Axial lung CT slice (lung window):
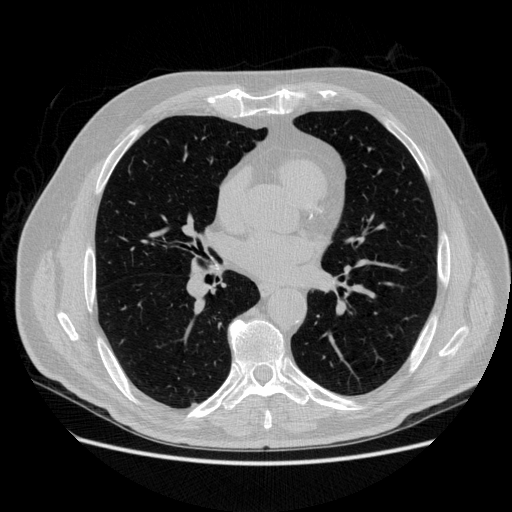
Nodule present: no